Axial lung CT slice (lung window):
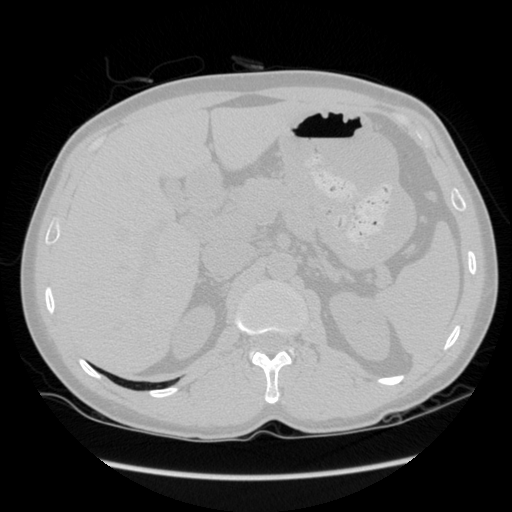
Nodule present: no